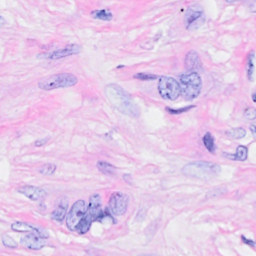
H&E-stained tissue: Breast